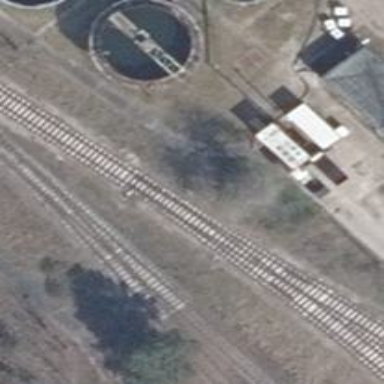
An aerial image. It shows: Railway switch.